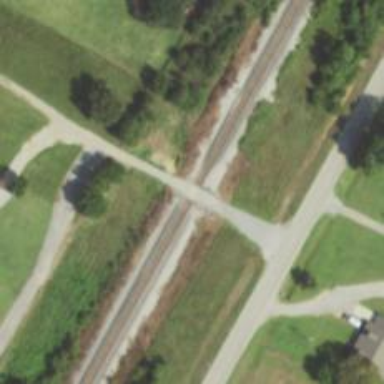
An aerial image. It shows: Level crossing along the railway.